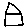
Label: house